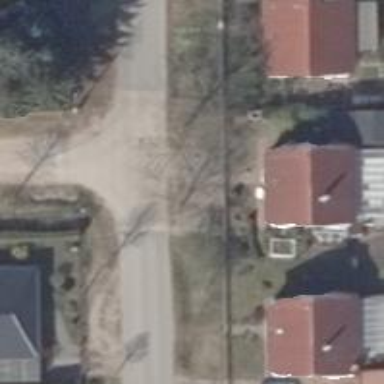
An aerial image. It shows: Residential road.